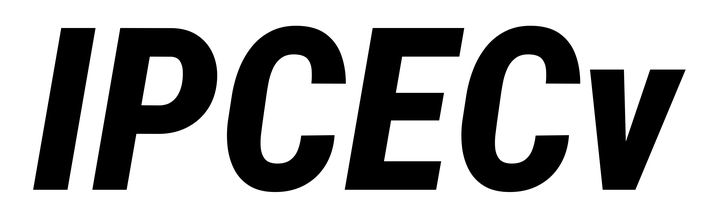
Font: Roboto-Italic_Condensed_ExtraBold_Italic